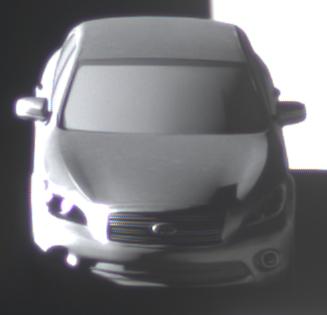
Make: Infiniti
Model: M 37
Detailed model: M (Y51)
Model produced from: 2010/10
Model produced until: 2013/11
Doors: 4
Color: gray
Road condition: dry road
Daytime: morning or afternoon
Contrast: high contrast